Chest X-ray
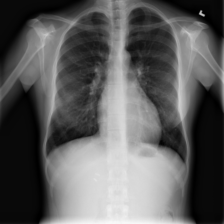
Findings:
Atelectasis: negative
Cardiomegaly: negative
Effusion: negative
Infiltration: negative
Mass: negative
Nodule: negative
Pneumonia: negative
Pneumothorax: negative
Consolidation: negative
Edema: negative
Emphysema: negative
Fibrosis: negative
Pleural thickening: negative
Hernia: negative